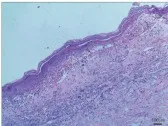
The biopsy of the skin lesion of right forearm. (A-B) Hematoxylin and eosin-stained staining of skin biopsy. The biopsy of the skin lesion showed local keratinocytic necrosis.
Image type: pathology (h&e)